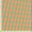
Piece: xx